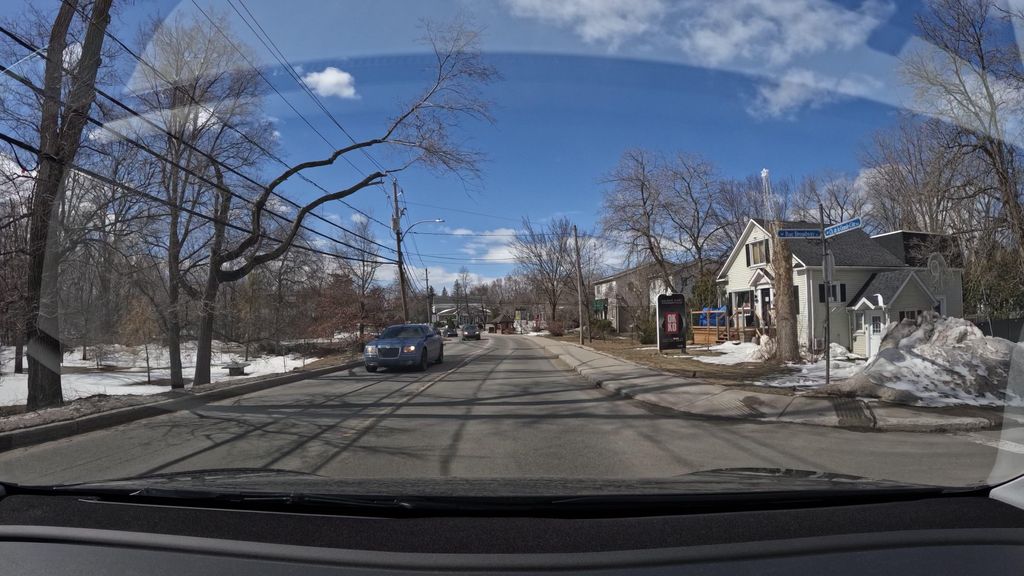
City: montreal